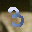
Label: 3